Field crop: maize
Growth stage: 2
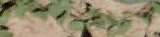
Species: convolvulus